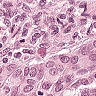
Metastatic tissue present: yes